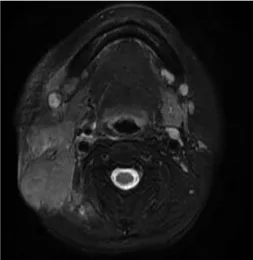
Images of neck tumor. (b) After the second cycle of second-line chemotherapy, MRI examination revealed a slight decrease in the volume of the tumor.
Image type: radiology (mri)